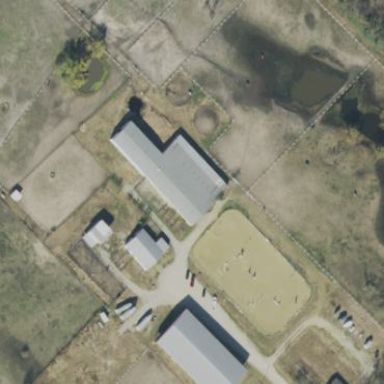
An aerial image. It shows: Farm auxiliary building.